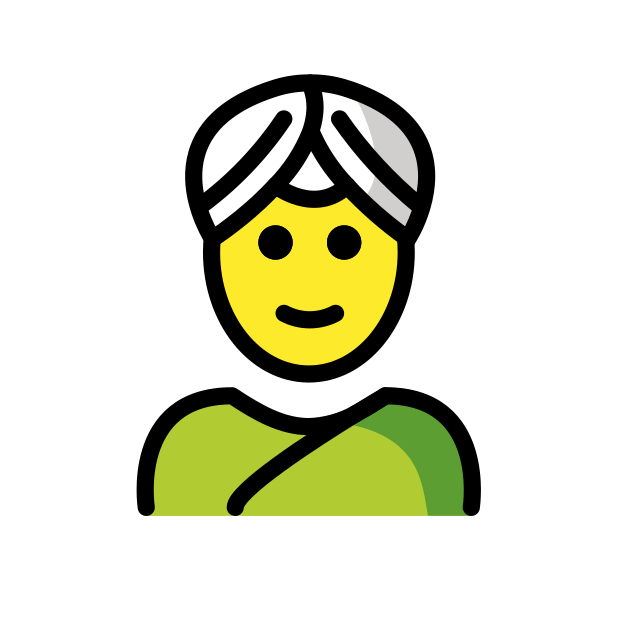
person wearing turban